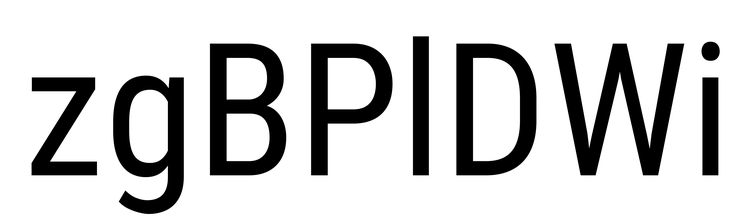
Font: Roboto_Condensed_Regular